Field crop: tomato
Growth stage: 1
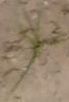
Species: cyperus